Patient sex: M
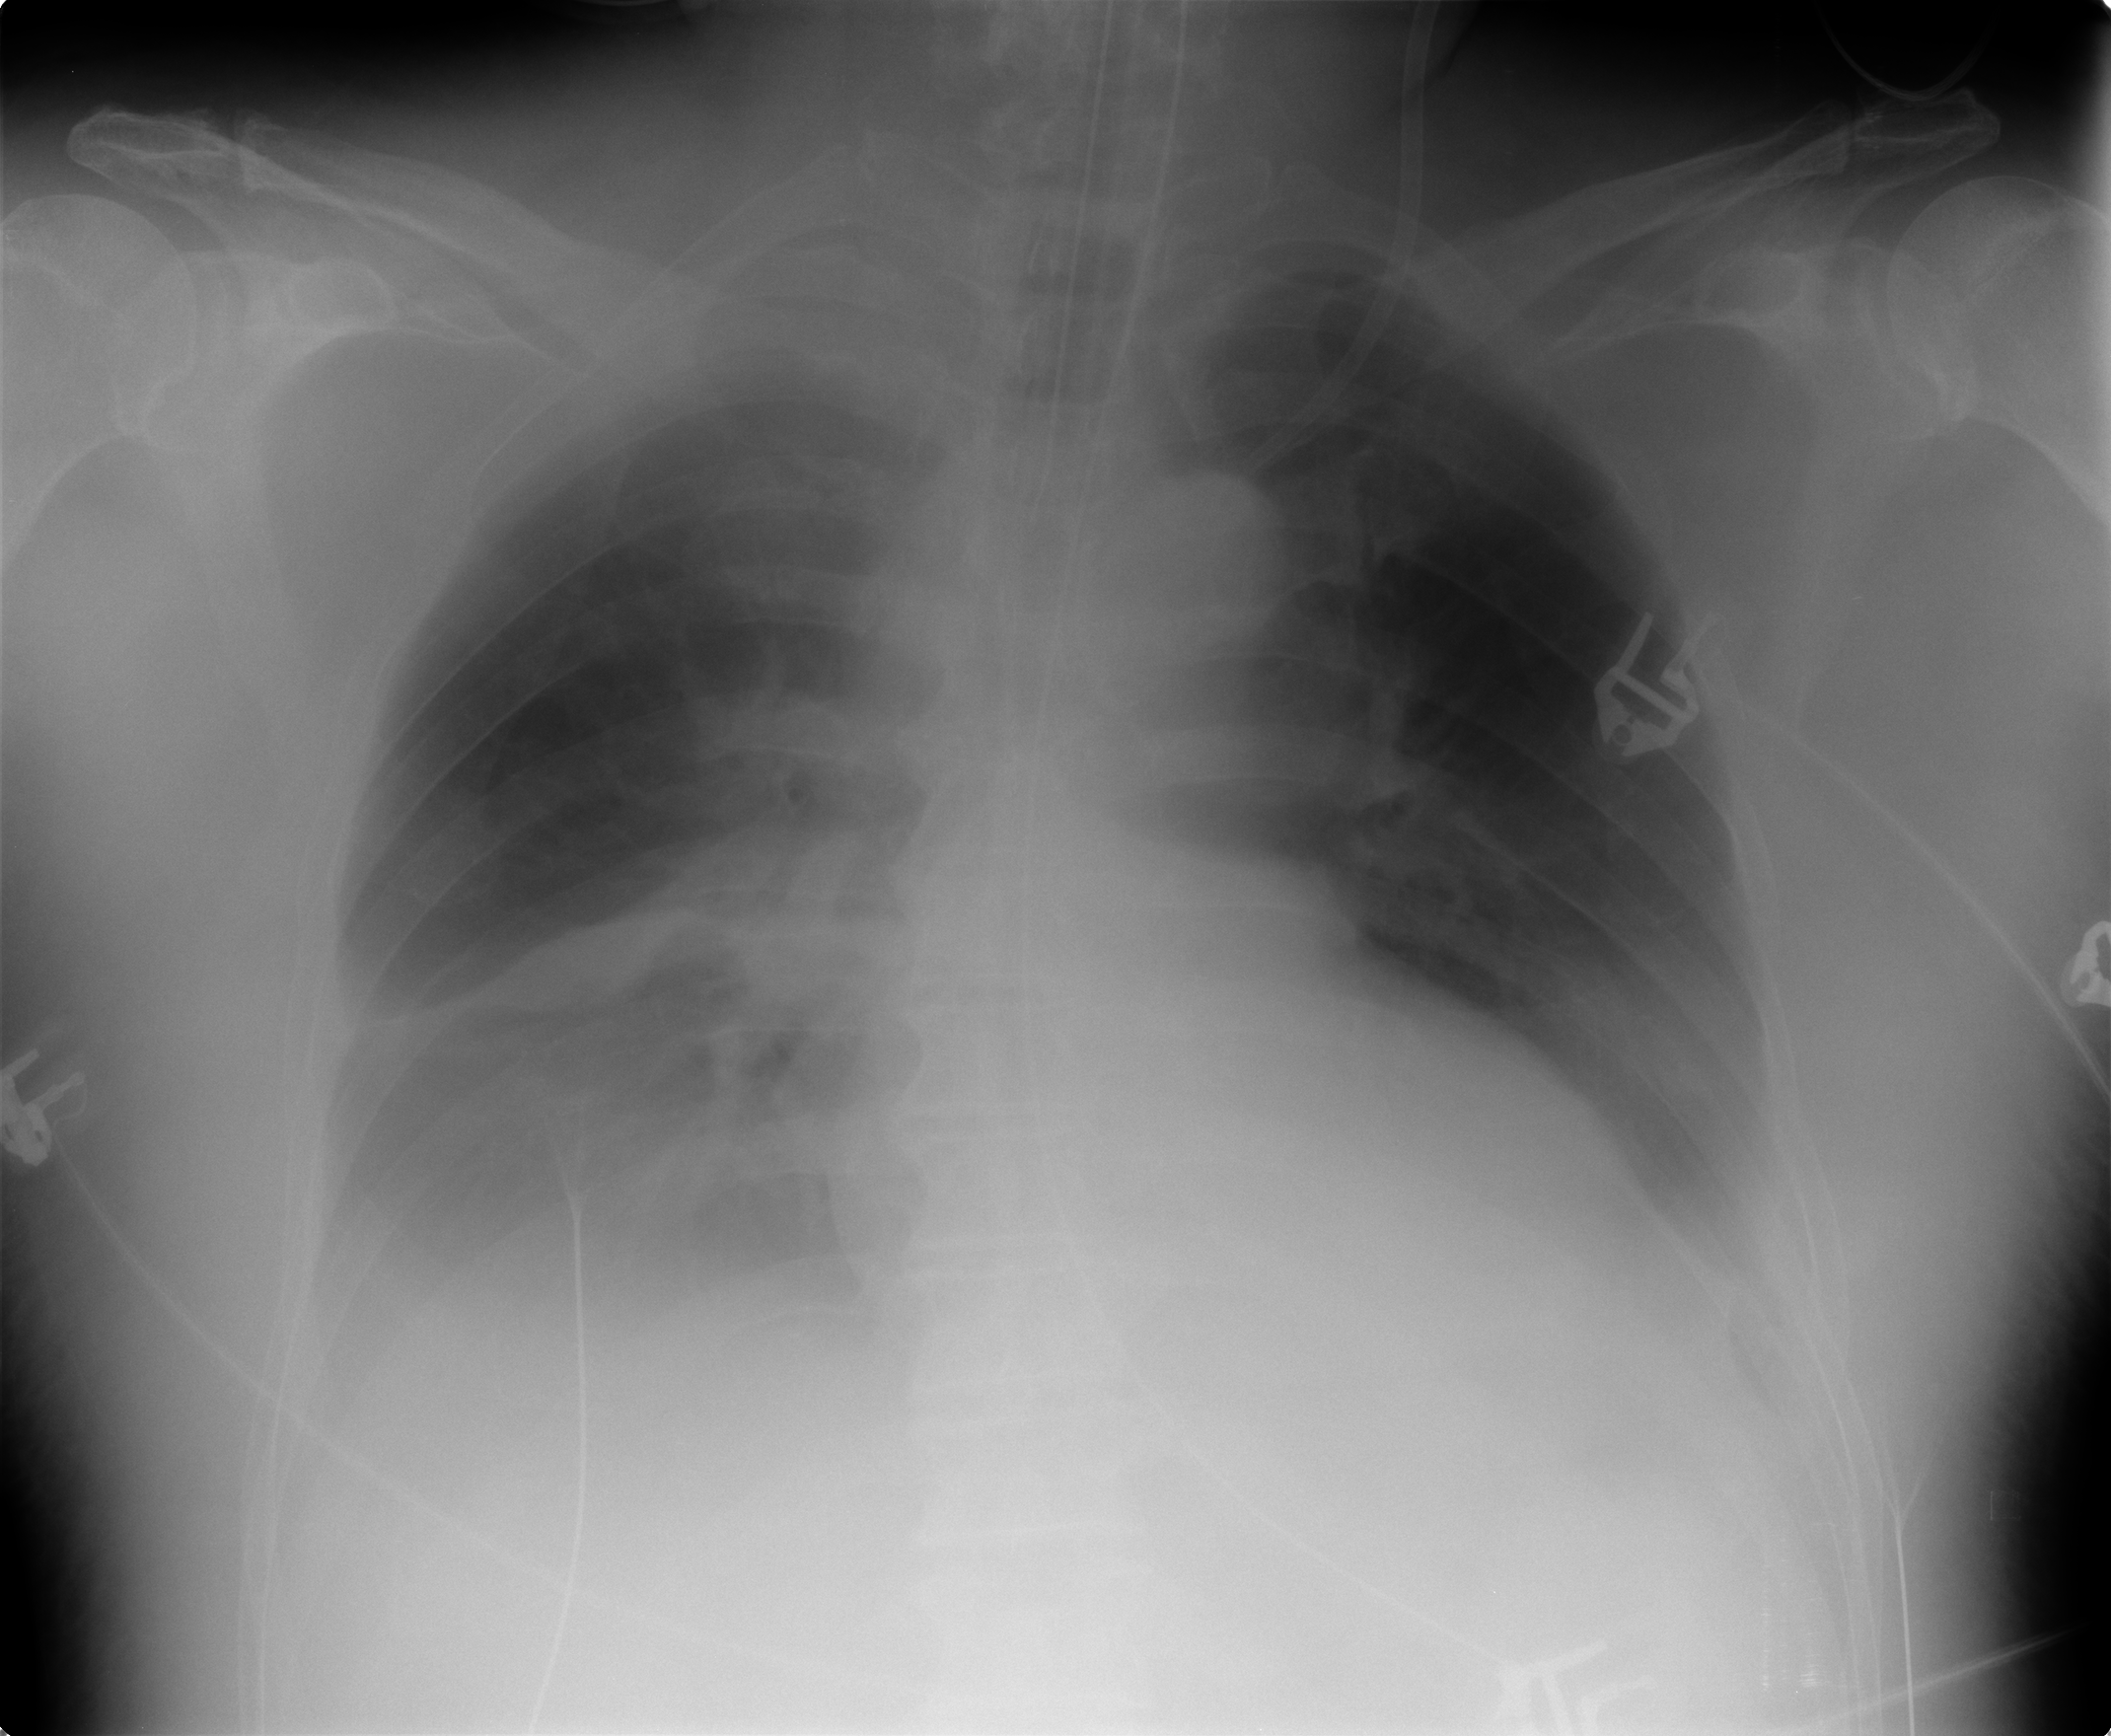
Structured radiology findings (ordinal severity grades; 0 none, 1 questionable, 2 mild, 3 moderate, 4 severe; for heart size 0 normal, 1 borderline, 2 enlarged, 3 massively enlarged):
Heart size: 0
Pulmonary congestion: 0
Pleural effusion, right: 3
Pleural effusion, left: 2
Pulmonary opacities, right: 1
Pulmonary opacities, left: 1
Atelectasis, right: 2
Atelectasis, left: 2